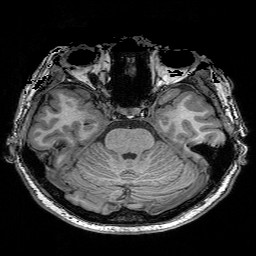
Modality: T1w
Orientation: coronal
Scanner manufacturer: siemens
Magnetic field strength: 3 T
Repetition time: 0.02 s
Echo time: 0.005 s